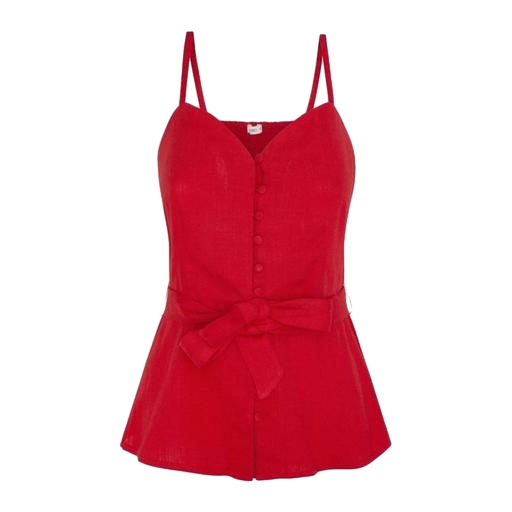
red yvette top, camisole top, red ann peplum top, white background